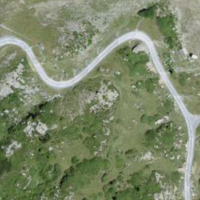
EUNIS habitat code: 26
Species observed at this site:
Chrysotoxum festivum
Anthyllis vulneraria